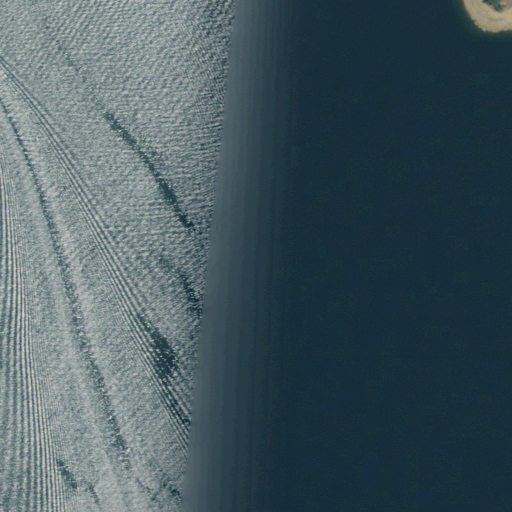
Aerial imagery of island in California named Eagle Island (historical) containing open water and grassland